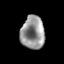
Tissue: prostate
Cell type: Epithelial cells
Senescence score: 0.3125
Nuclear area (px): 769
Mean DAPI intensity: 148.55